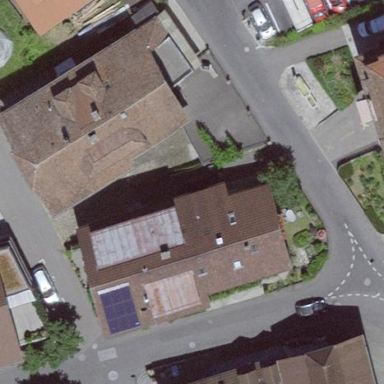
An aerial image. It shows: Residential building.